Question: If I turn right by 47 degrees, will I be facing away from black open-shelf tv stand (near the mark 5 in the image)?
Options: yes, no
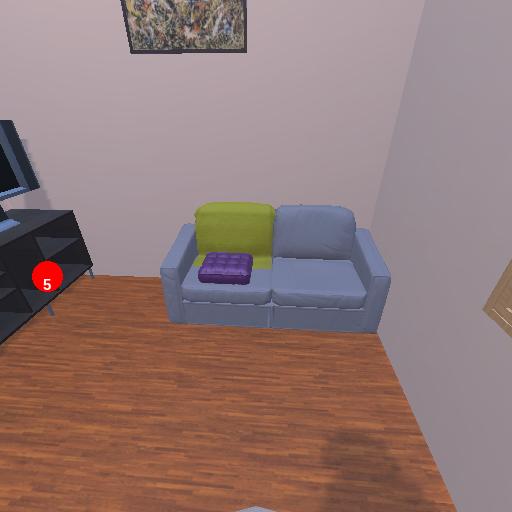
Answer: yes